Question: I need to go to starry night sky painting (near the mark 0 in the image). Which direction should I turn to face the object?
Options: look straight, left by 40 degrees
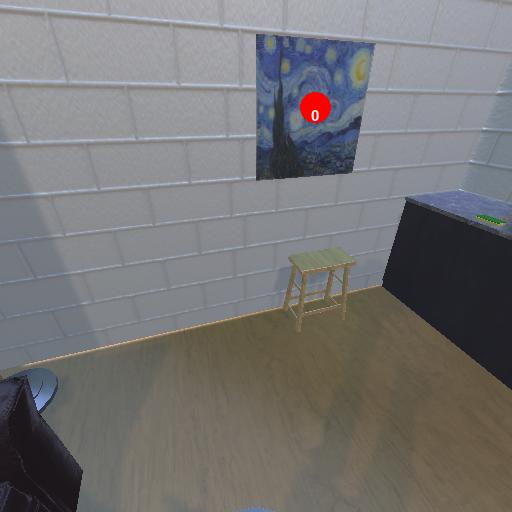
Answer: look straight